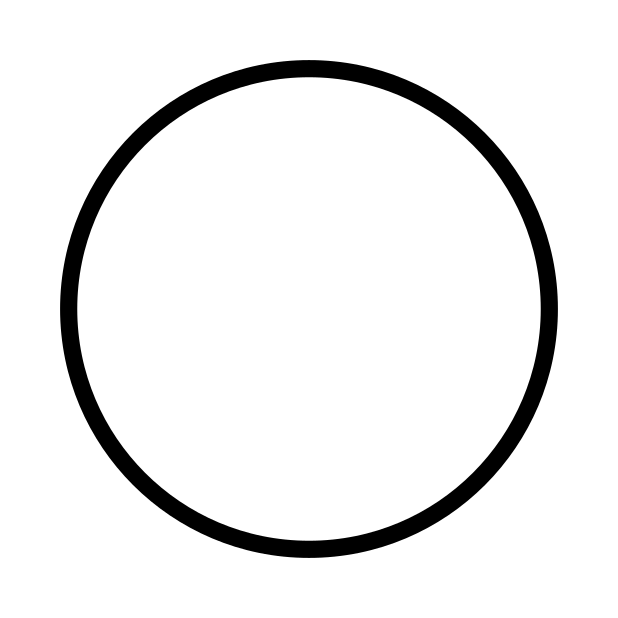
Emoji: ⚪
Name: medium white circle
Unicode: 0x26aa